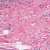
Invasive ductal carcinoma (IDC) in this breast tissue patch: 0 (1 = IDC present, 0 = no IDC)